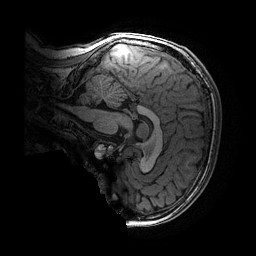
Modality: T1w
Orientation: sagittal
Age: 13
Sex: male
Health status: ill
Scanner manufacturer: ge
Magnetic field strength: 3 T
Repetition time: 0.007664 s
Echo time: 0.00342 s